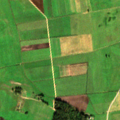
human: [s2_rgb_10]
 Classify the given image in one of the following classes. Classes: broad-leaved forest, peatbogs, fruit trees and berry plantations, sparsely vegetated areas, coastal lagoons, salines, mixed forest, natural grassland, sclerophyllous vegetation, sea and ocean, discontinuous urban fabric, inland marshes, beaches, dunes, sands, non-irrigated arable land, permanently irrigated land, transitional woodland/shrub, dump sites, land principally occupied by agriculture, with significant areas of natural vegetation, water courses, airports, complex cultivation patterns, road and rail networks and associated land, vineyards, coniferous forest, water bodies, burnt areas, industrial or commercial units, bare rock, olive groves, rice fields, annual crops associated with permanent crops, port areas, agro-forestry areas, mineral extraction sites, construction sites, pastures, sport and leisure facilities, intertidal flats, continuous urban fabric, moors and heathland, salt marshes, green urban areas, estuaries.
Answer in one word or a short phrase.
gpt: discontinuous urban fabric, non-irrigated arable land, pastures, mixed forest